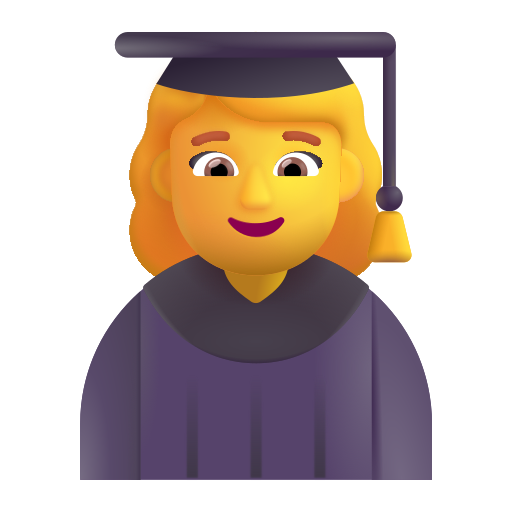
woman student color default